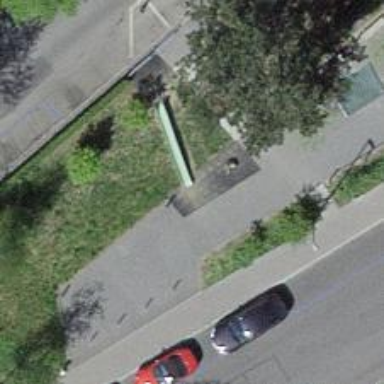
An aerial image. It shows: Playground with slide.